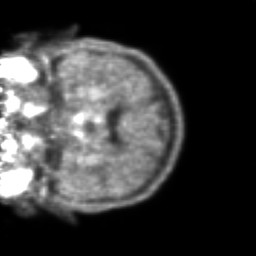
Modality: PET
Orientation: coronal
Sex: male
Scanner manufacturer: ge